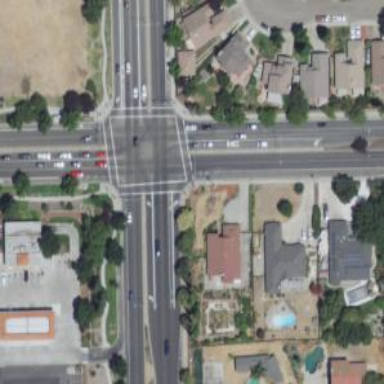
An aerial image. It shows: Marked road crossing.